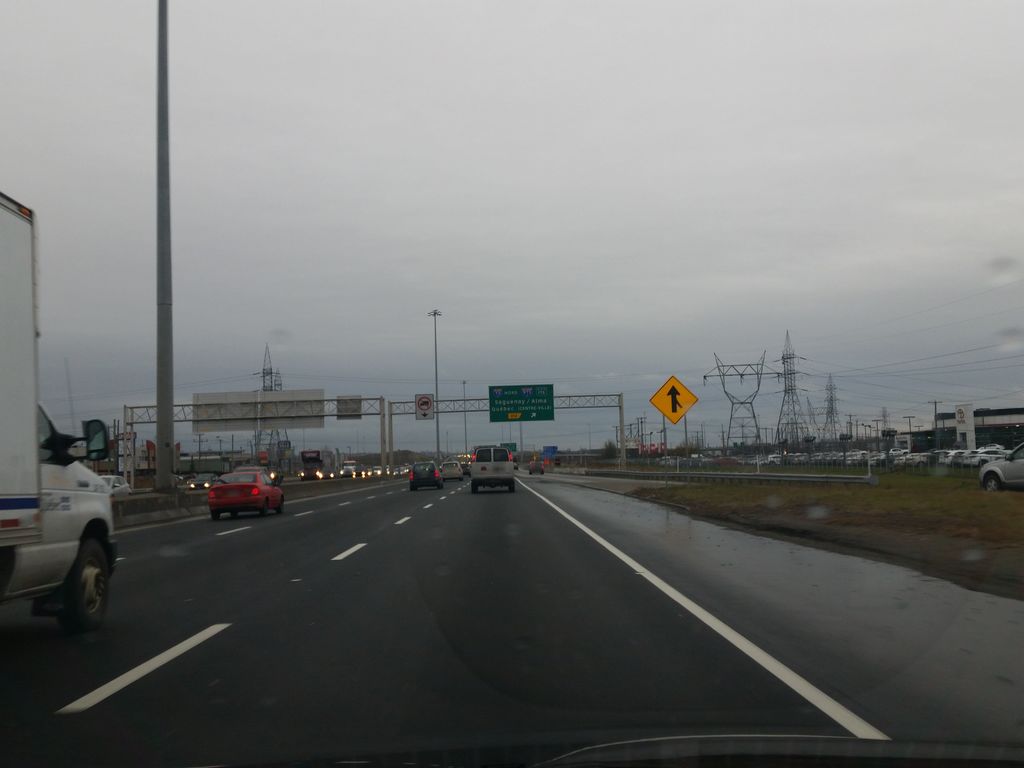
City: quebec_city